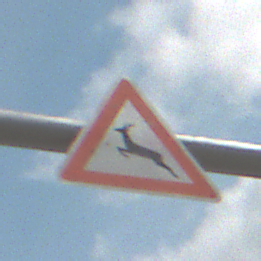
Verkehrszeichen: WildwechselRechts
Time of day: Midday
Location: Outdoor (Suburban)
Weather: PartlyCloudy
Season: Summer
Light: Natural